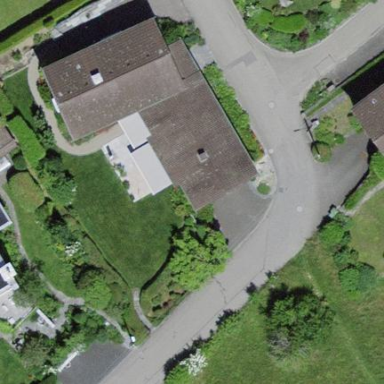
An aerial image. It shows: Residential building.